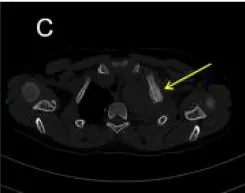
Chest computed tomography (CT) images (A-F). (C) The bone window shows bone destruction of the left first rib and visible periosteal new bone formation (arrow).
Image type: radiology (ct)